Chest X-ray. View position: PA
Patient age: 41
Patient sex: M
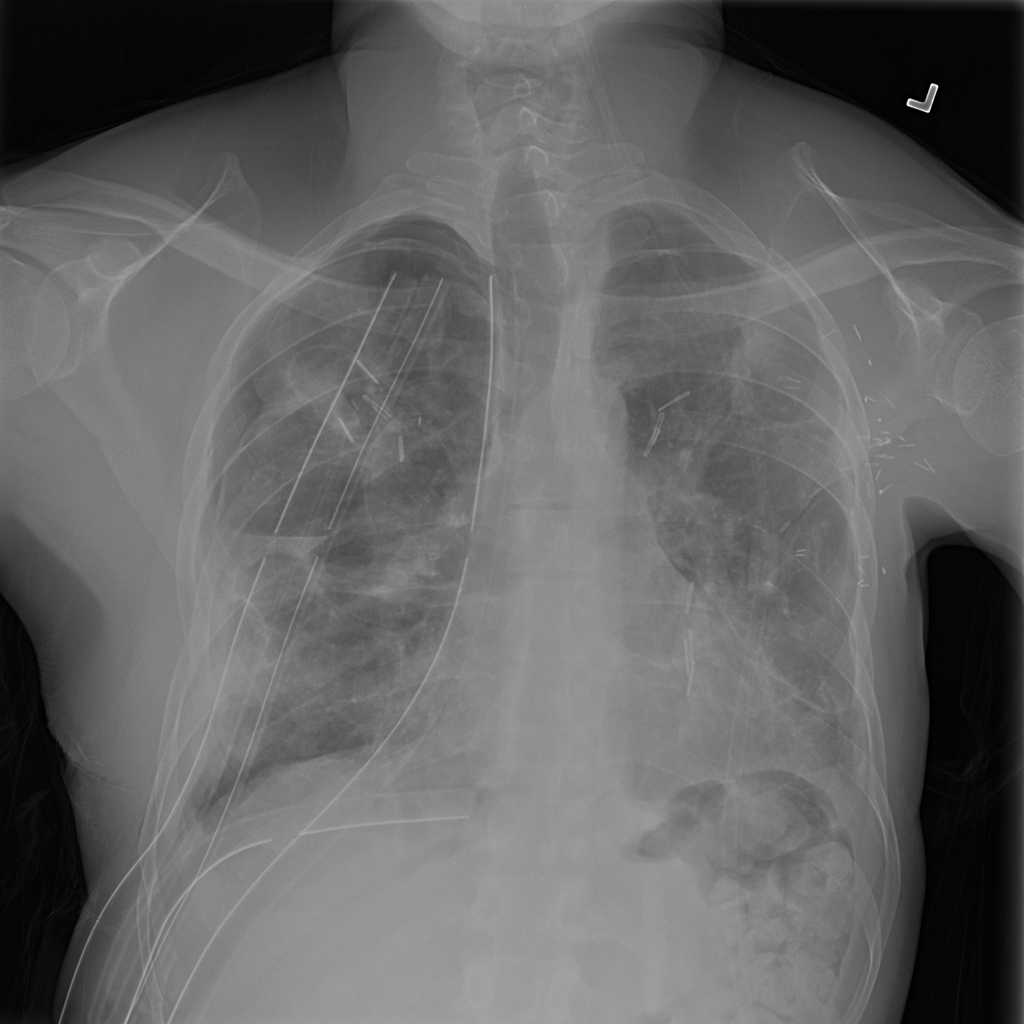
Finding: Pneumothorax